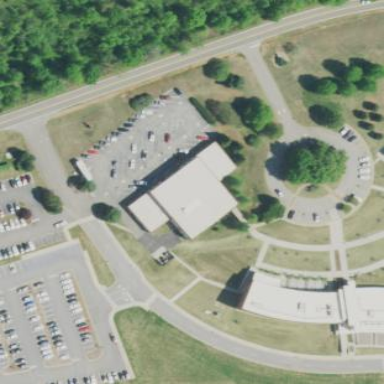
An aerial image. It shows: College building.